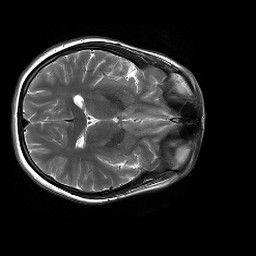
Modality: T2w
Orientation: axial
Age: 21
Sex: female
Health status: healthy
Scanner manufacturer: siemens
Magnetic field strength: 3 T
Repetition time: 4.01 s
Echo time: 0.116 s